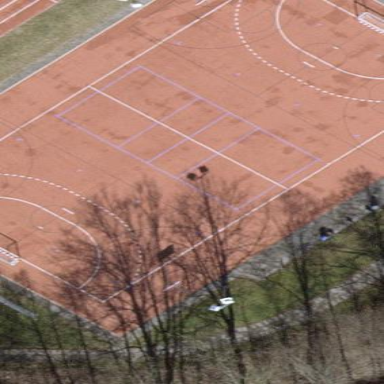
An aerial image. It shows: Handball pitch with tartan surface.